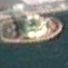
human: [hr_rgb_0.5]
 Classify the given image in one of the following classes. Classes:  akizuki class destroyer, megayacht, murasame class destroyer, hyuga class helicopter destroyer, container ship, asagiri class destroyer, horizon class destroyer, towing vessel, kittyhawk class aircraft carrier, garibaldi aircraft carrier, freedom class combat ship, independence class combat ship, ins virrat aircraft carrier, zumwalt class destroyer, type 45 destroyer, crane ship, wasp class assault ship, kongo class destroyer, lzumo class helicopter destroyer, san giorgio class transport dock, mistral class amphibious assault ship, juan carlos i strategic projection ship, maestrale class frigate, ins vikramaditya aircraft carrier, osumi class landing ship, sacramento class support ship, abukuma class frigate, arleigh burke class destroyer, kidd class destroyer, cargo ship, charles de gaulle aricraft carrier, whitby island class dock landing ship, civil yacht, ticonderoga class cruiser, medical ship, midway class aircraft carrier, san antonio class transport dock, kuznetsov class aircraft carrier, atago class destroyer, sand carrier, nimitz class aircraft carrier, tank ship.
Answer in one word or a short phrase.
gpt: Towing vessel